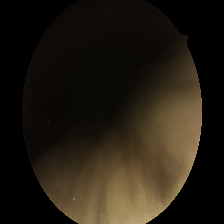
Diabetic retinopathy grade: Moderate